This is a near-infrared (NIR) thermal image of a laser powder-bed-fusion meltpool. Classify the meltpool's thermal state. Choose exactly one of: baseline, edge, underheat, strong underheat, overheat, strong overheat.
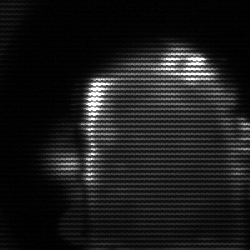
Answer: baseline